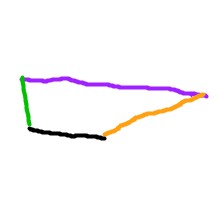
Shape: trapezoid